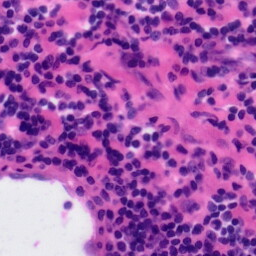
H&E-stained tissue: Tonsil